Question: I am looking to recreate the multi-row delete functionality of the Contacts App on the iPhone.
How do you get the single delete button centered?

Thanks.
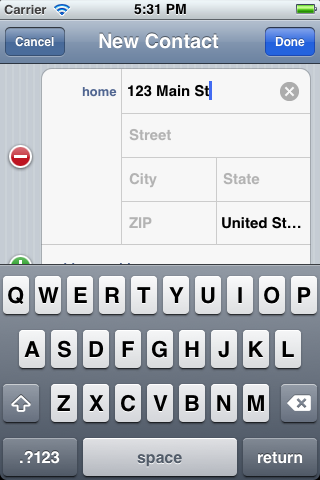
Answer: You would need to create a custom cell with a text box for each of the fields. This could actually be done in interface builder, which I think you be easier to align the text boxes appropriately.
Click on the link below, this tutorial shows how to create a custom cell with a text box. Just make the cell larger with more text boxes. Not so bad.
Good Luck.
<URL>